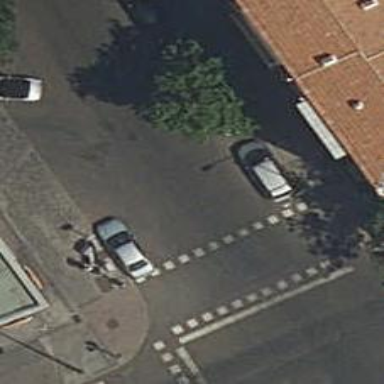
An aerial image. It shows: Road with traffic signals and zebra crossing with traffic signals.